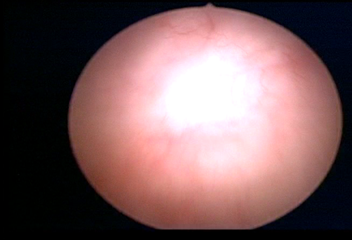
Modality: WLC
Class: Normal mucosa
Bladder cancer association: No